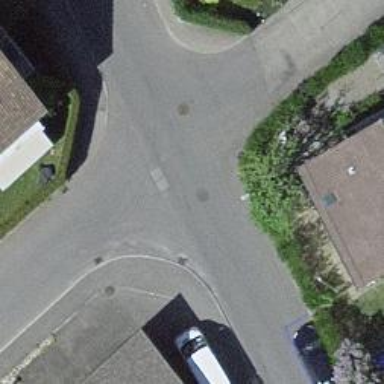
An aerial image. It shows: Residential road with asphalt surface.